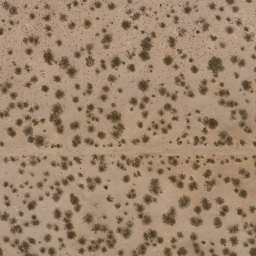
Label: chaparral